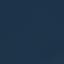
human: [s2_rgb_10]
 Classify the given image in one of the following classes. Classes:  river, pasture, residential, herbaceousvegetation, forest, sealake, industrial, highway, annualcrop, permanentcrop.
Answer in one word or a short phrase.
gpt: SeaLake